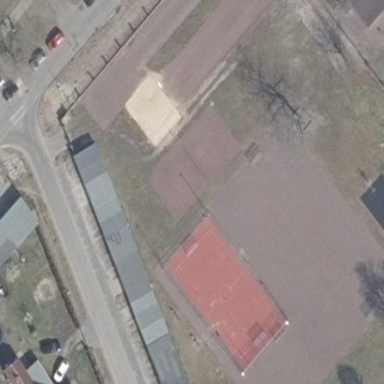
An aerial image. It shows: Volleyball pitch for leisure sports activities.